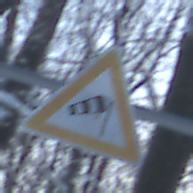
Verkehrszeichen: SeitenwindVonRechts
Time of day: MorningAfternoon
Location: Outdoor (Nature)
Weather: Clear
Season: Winter
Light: Natural